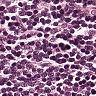
Metastatic tissue present: no